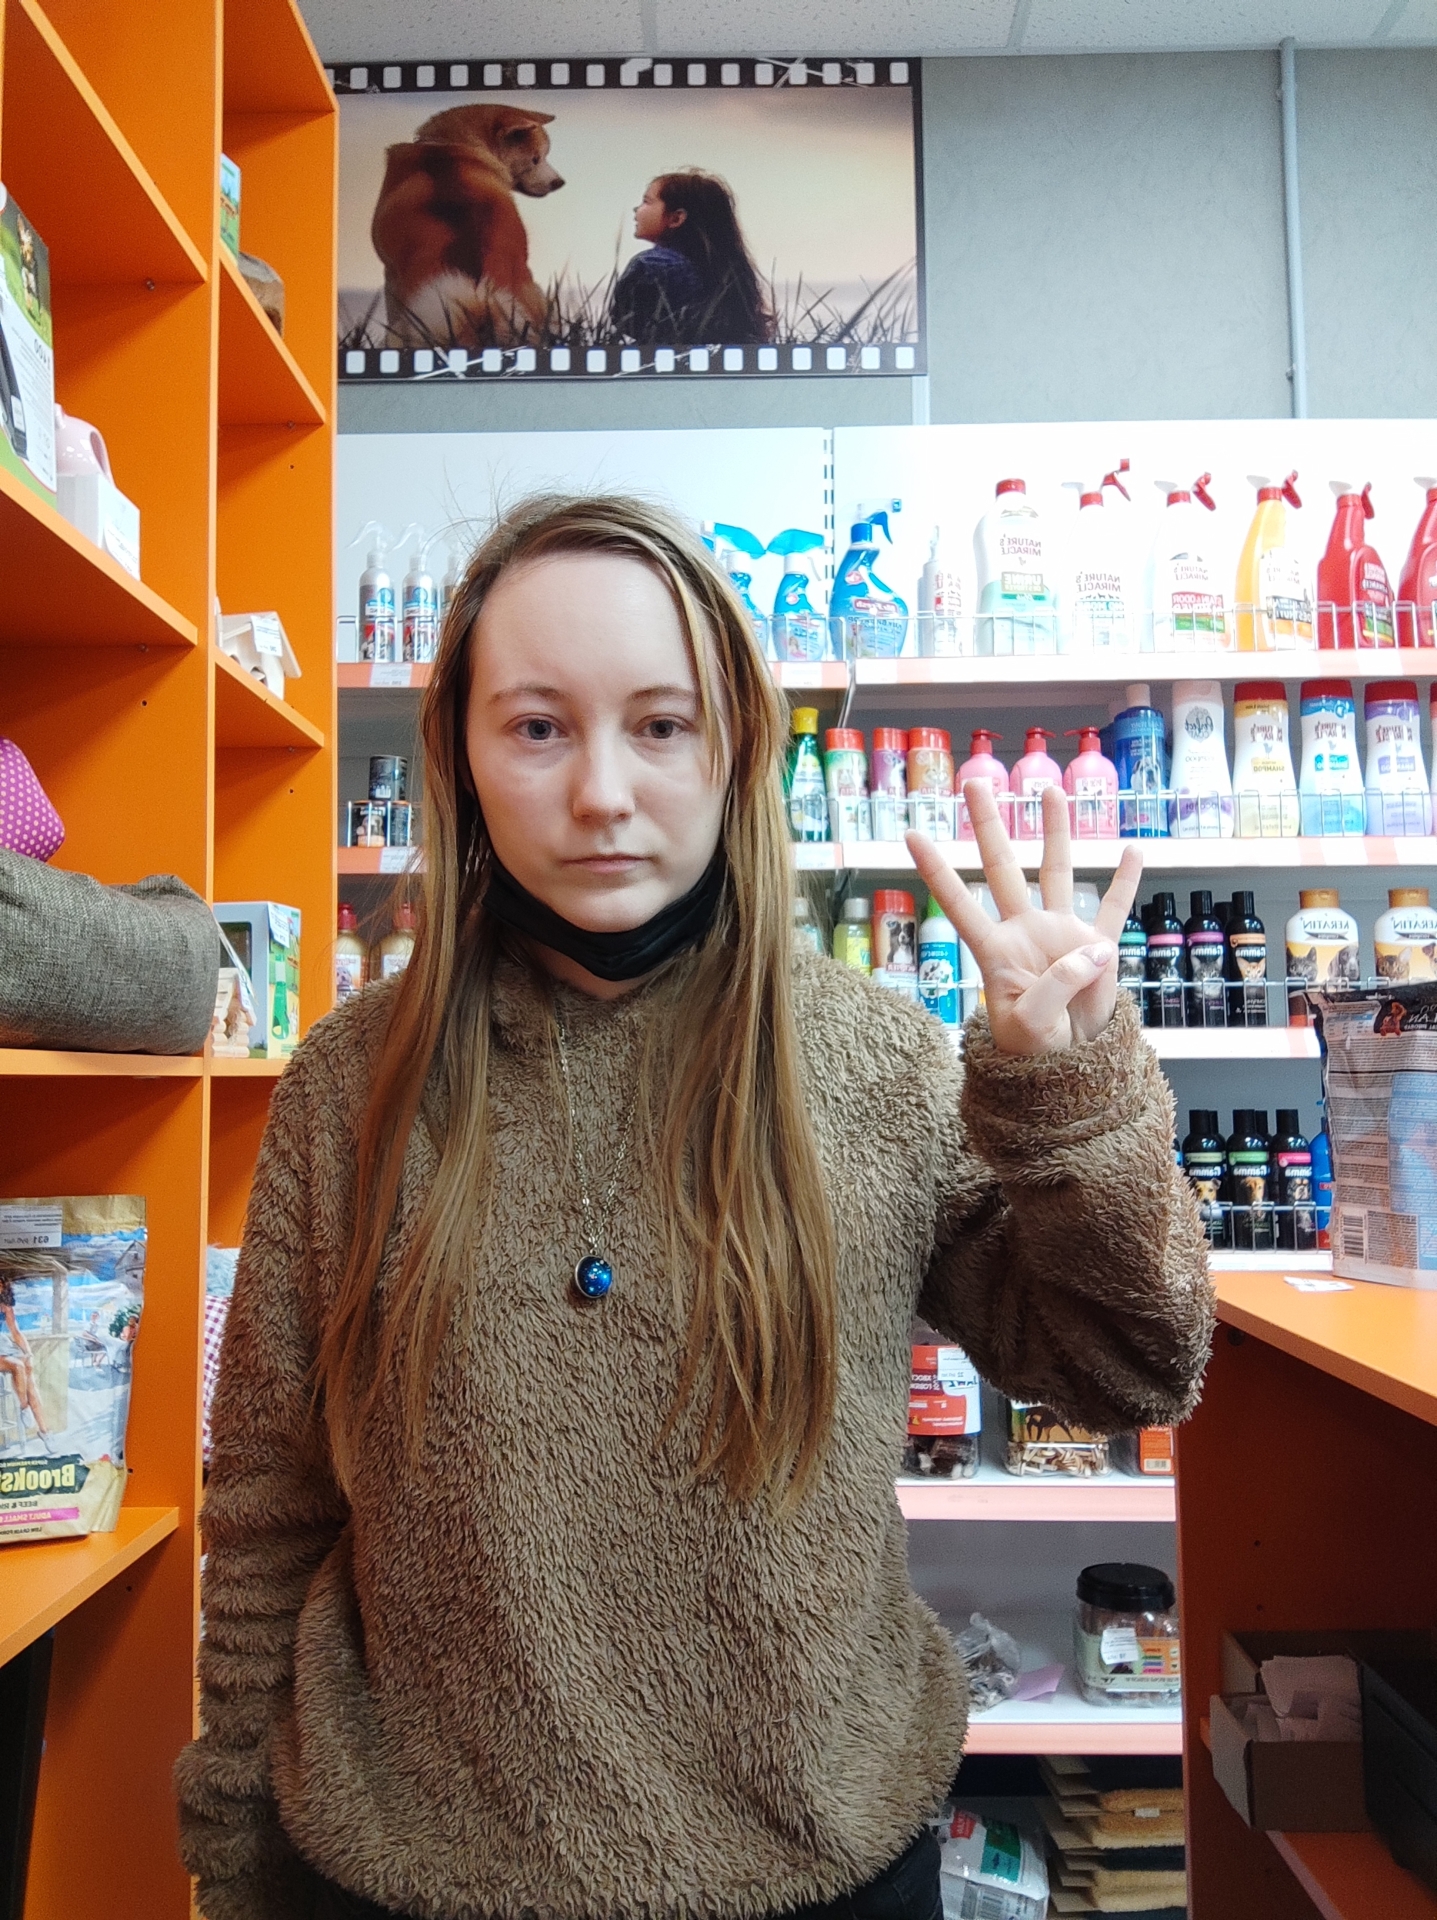
Label: clear